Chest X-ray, AP view. Patient: 29 years old, sex M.
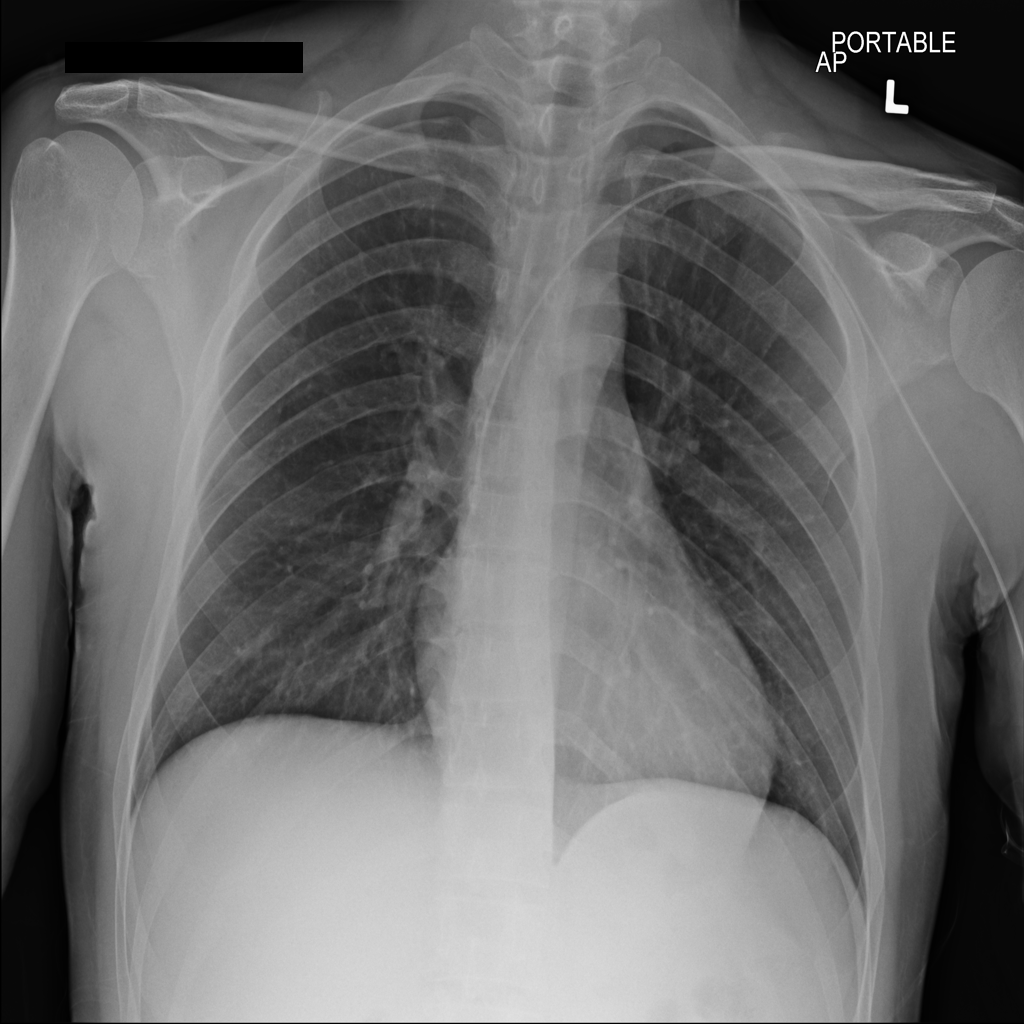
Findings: No Finding